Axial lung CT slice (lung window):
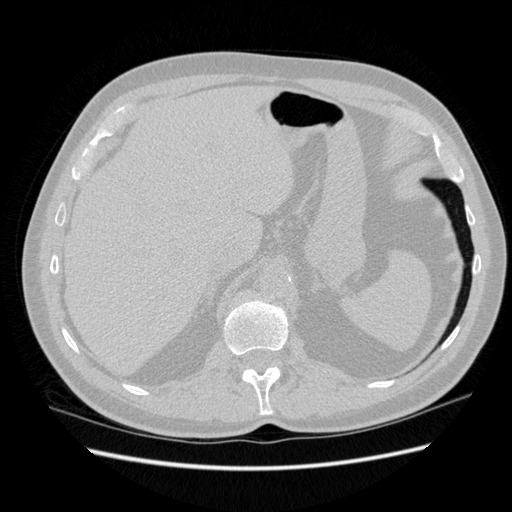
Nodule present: no